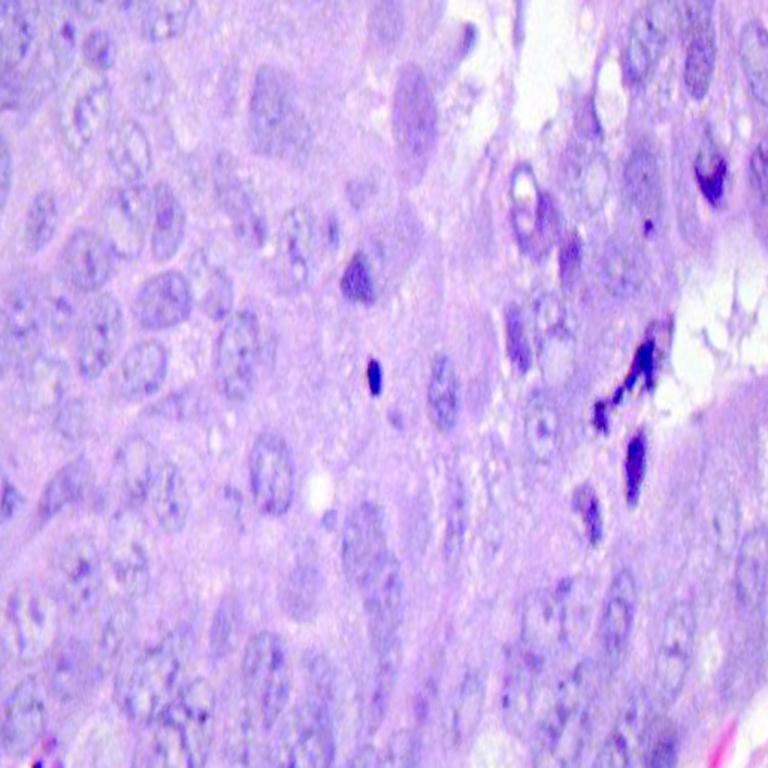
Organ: colon
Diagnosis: adenocarcinomas